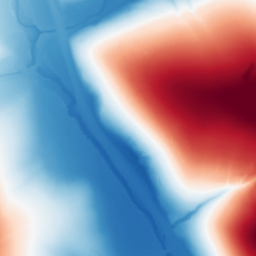
Category: trend_removal
Decomposition family: polynomial
Decomposition parameters: degree: 2
Upsampling method: lanczos
Upsampling parameters: scale: 4
Upsampling scale: 4